Field crop: maize
Growth stage: 1
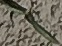
Species: sorghum